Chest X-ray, AP view. Patient: 45 years old, sex M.
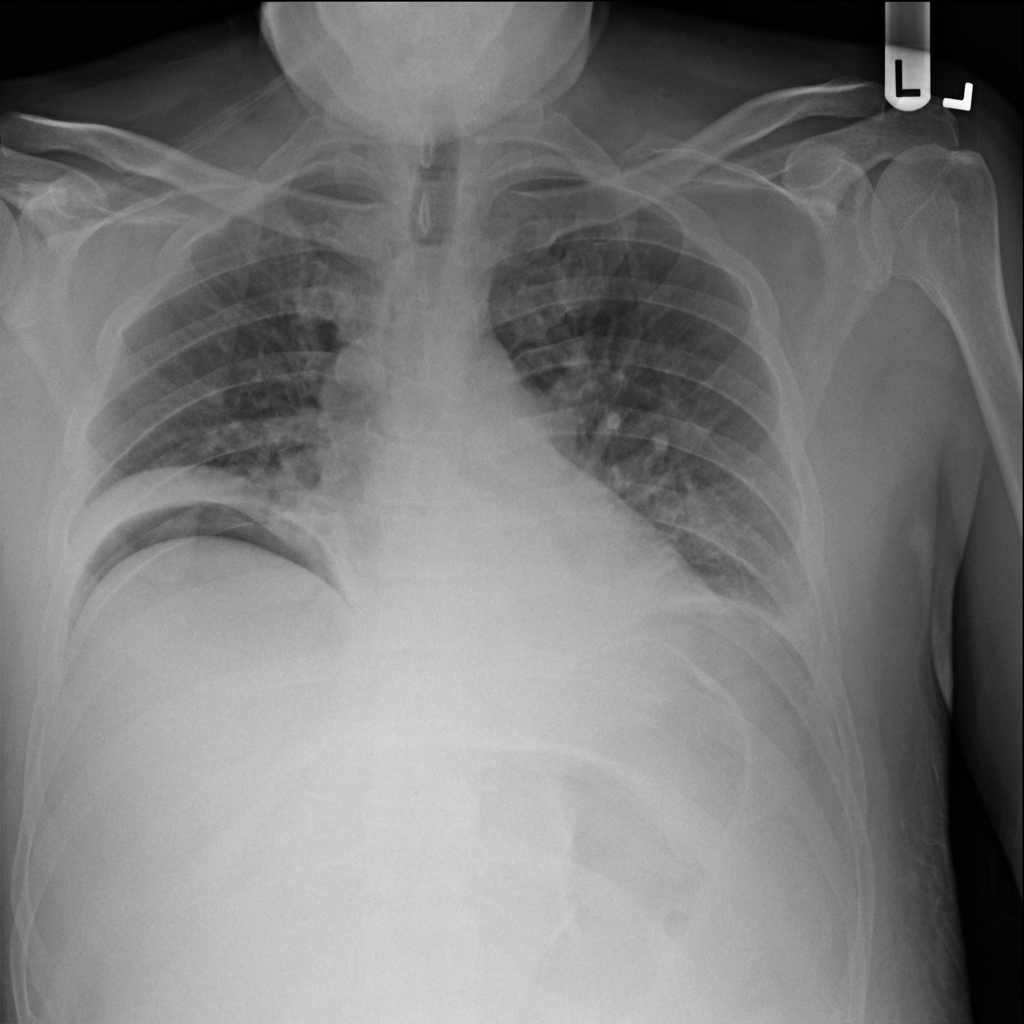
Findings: No Finding